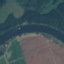
Label: River